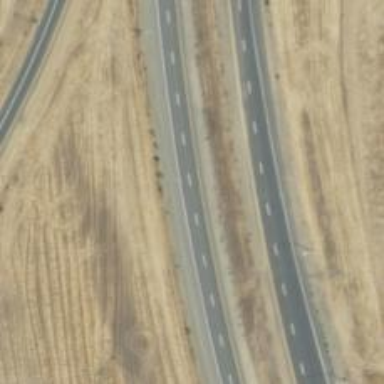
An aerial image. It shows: Asphalt motorway.